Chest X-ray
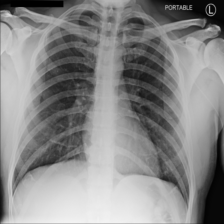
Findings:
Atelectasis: negative
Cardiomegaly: negative
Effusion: negative
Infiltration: negative
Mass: negative
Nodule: negative
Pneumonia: negative
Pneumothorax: negative
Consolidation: negative
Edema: negative
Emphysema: negative
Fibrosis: negative
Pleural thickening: negative
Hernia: negative